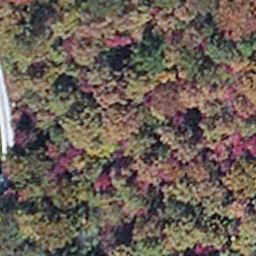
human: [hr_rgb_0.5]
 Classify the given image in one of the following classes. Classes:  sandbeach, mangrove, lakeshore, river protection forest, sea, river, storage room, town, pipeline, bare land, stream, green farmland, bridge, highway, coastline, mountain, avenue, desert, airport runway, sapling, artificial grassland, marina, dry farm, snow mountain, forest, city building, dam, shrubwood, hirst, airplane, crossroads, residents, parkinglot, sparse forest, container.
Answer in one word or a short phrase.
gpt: mangrove